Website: lowes
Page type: billing-address
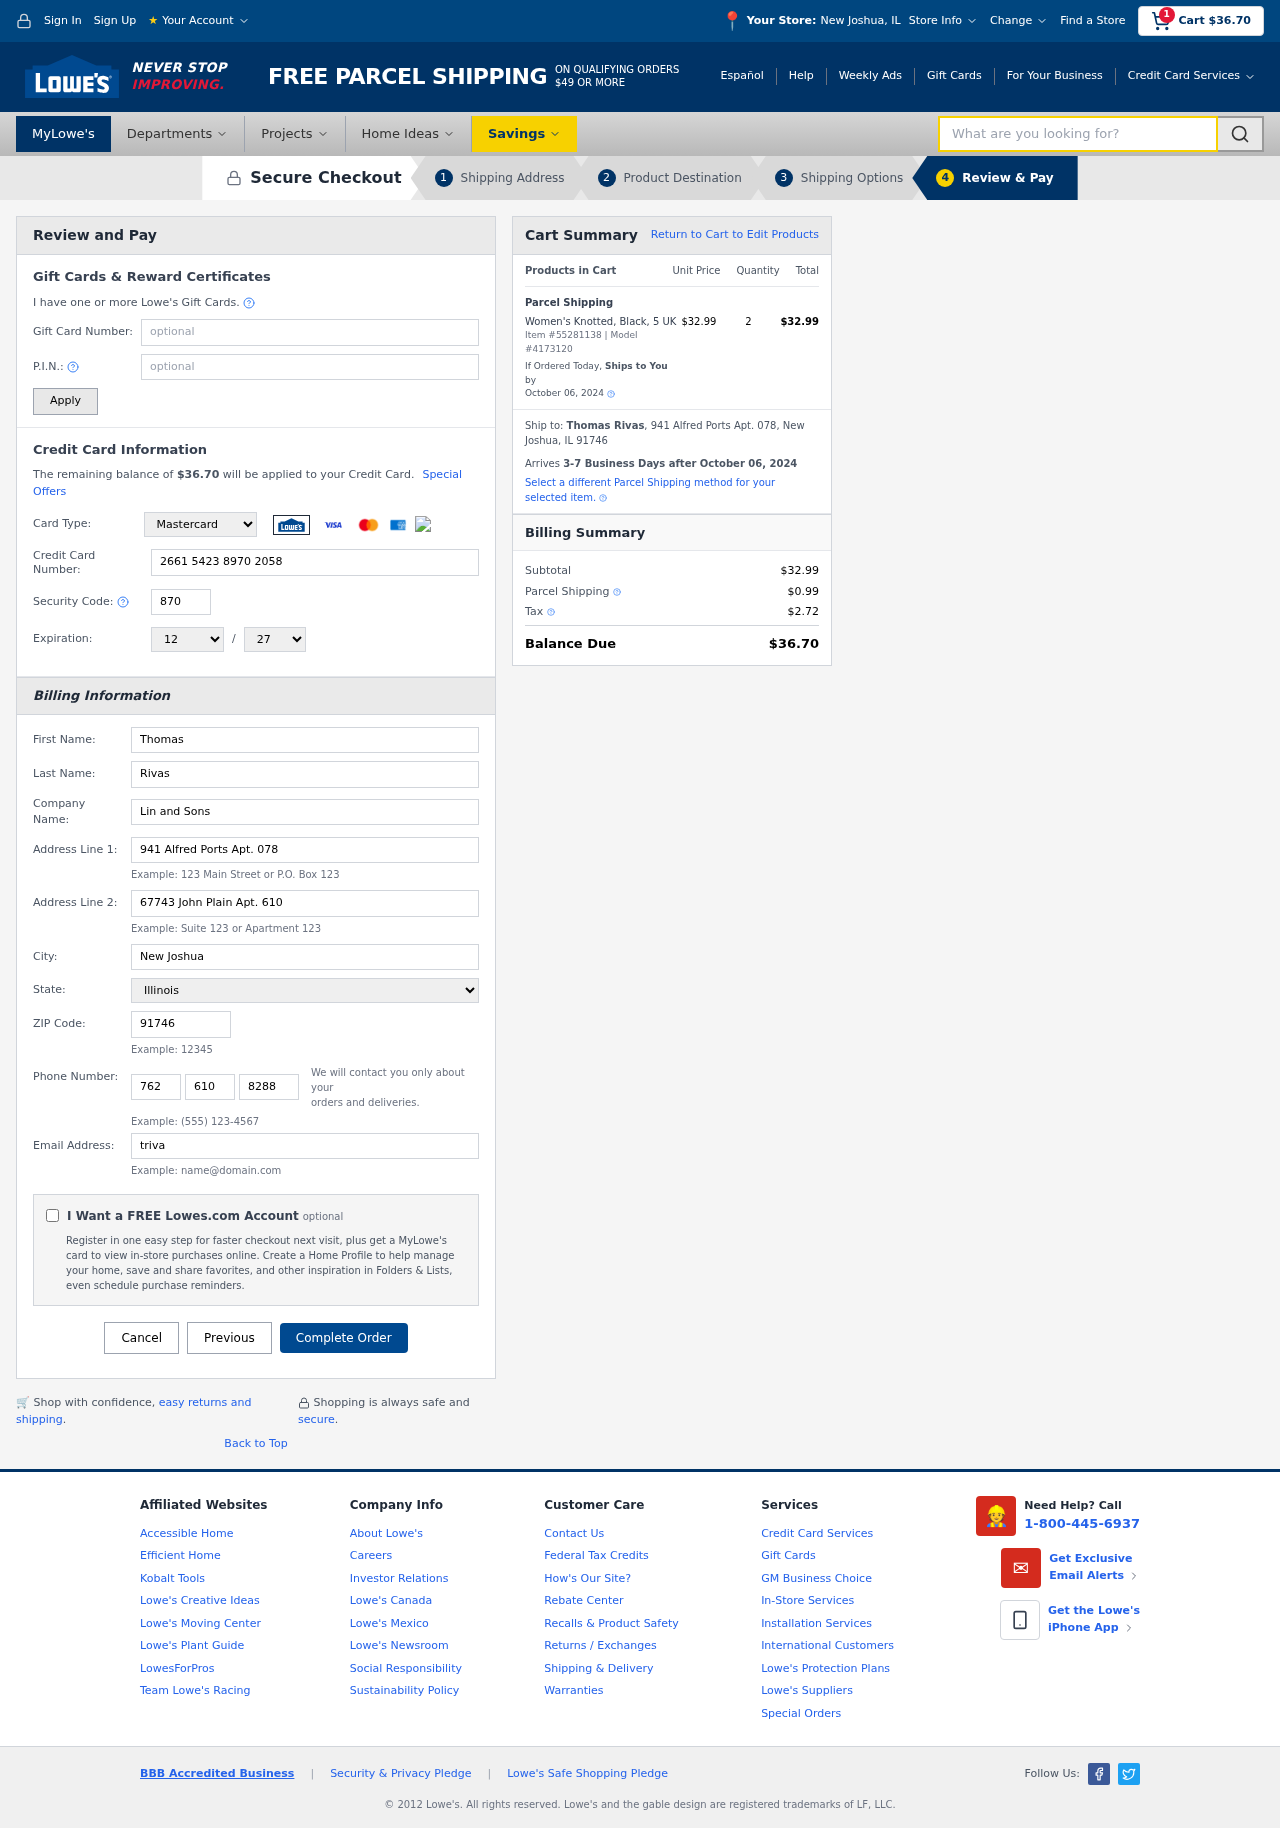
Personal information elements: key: PII_CARD_CVV
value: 870
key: PII_CARD_EXPIRY_MONTH
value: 12
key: PII_CARD_EXPIRY_YEAR
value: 27
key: PII_CARD_NUMBER
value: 2661 5423 8970 2058
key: PII_CARD_TYPE
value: Mastercard
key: PII_CITY
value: New Joshua
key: PII_CITY_STATE
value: New Joshua, IL
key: PII_COMPANY
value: Lin and Sons
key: PII_EMAIL
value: trivas@yahoo.com
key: PII_FIRSTNAME
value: Thomas
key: PII_FULLNAME
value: Thomas Rivas
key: PII_LASTNAME
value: Rivas
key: PII_PHONE_AREA
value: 762
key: PII_PHONE_PREFIX
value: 610
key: PII_PHONE_SUFFIX
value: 8288
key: PII_POSTCODE
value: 91746
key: PII_STATE
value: Illinois
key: PII_STREET
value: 941 Alfred Ports Apt. 078
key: PII_STREET2
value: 67743 John Plain Apt. 610
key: PII_CITY_STATE_ZIP
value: New Joshua, IL 91746
Product elements: key: PRODUCT1_NAME
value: Women's Knotted, Black, 5 UK
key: PRODUCT1_PRICE
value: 32.99
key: PRODUCT1_QUANTITY
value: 2
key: PRODUCT_ITEM_NUMBER
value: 55281138
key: PRODUCT_MODEL_NUMBER
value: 4173120
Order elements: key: ORDER_SUBTOTAL
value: $36.70
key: ORDER_TOTAL
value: $36.70
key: ORDER_SHIPPING_DATE
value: October 06, 2024
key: ORDER_SUBTOTAL
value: $32.99
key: ORDER_DELIVERY_DATE
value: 3-7 Business Days after October 06, 2024
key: ORDER_SHIPPING_DATE2
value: October 06, 2024
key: ORDER_SUBTOTAL2
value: $32.99
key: ORDER_SHIPPING_COST
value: $0.99
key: ORDER_TAX
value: $2.72
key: ORDER_TOTAL2
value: $36.70
Search elements: key: HEADER_SEARCH
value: What are you looking for?